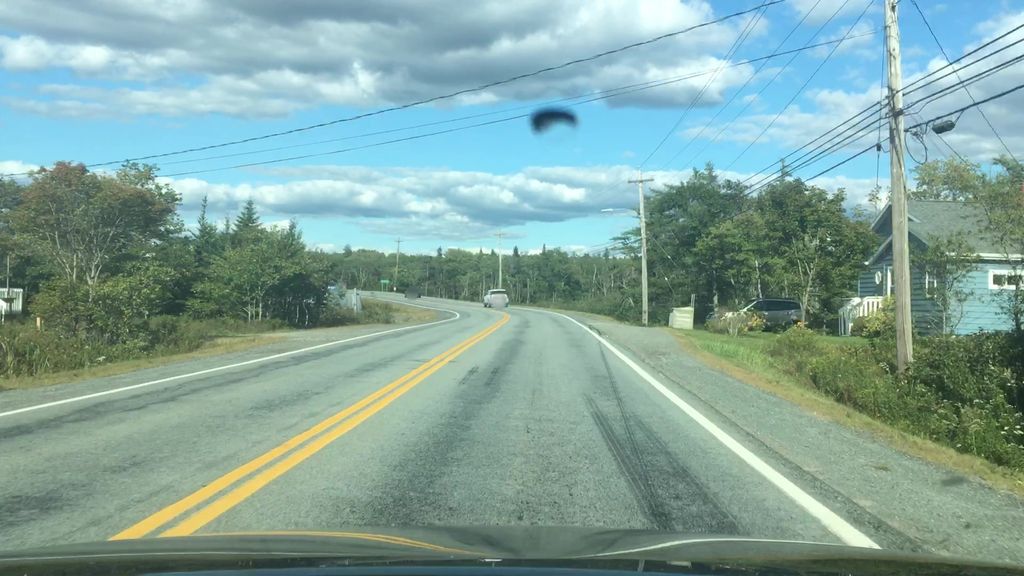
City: halifax